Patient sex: F
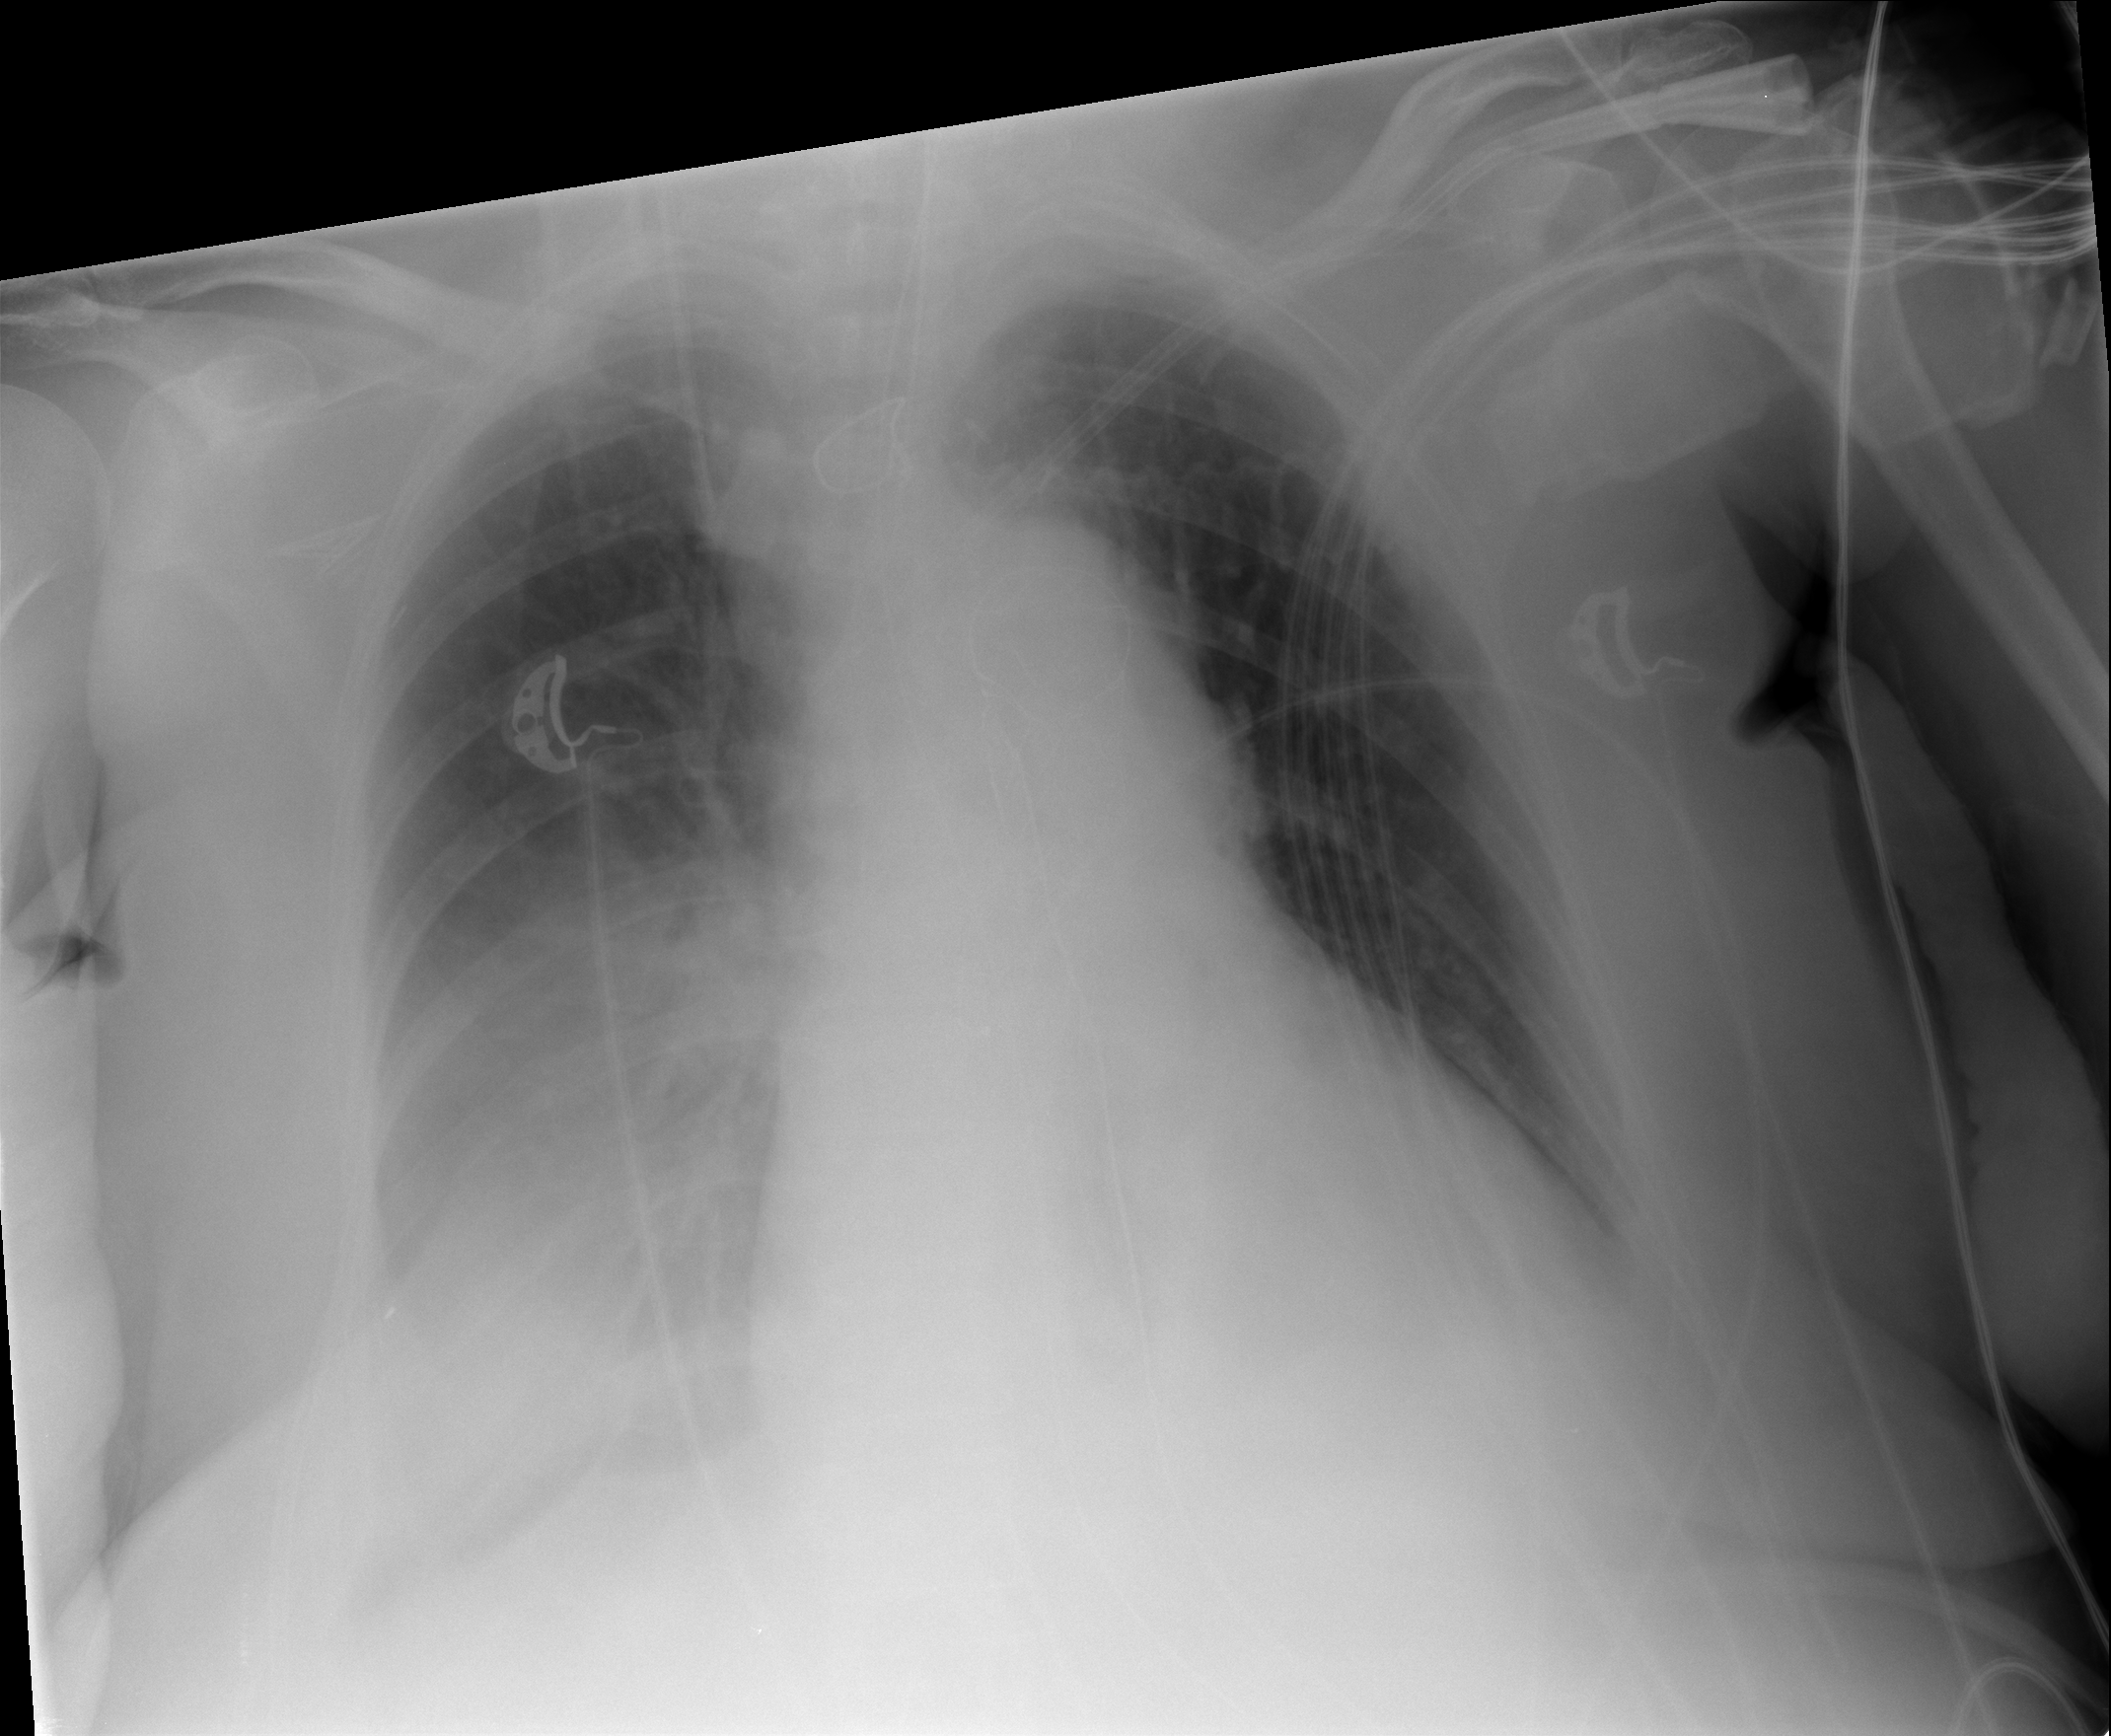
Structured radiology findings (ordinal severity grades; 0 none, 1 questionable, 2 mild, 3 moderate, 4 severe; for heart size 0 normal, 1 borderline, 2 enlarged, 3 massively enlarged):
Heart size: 3
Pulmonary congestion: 0
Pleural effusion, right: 3
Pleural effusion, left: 2
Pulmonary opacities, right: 0
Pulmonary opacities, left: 0
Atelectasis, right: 2
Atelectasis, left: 2